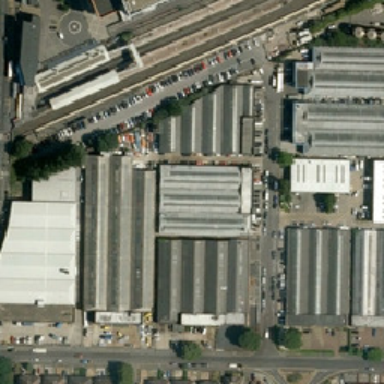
Some factory buildings with white and gray stripes surrounded by three roads are lying across the building of the house .